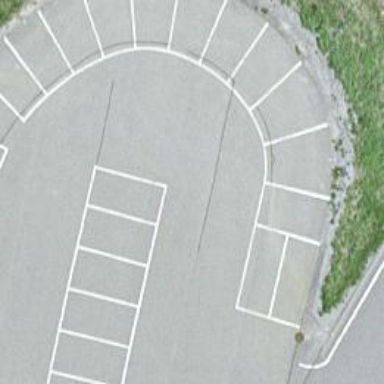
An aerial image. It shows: Parking aisle designated as service road.